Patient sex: M
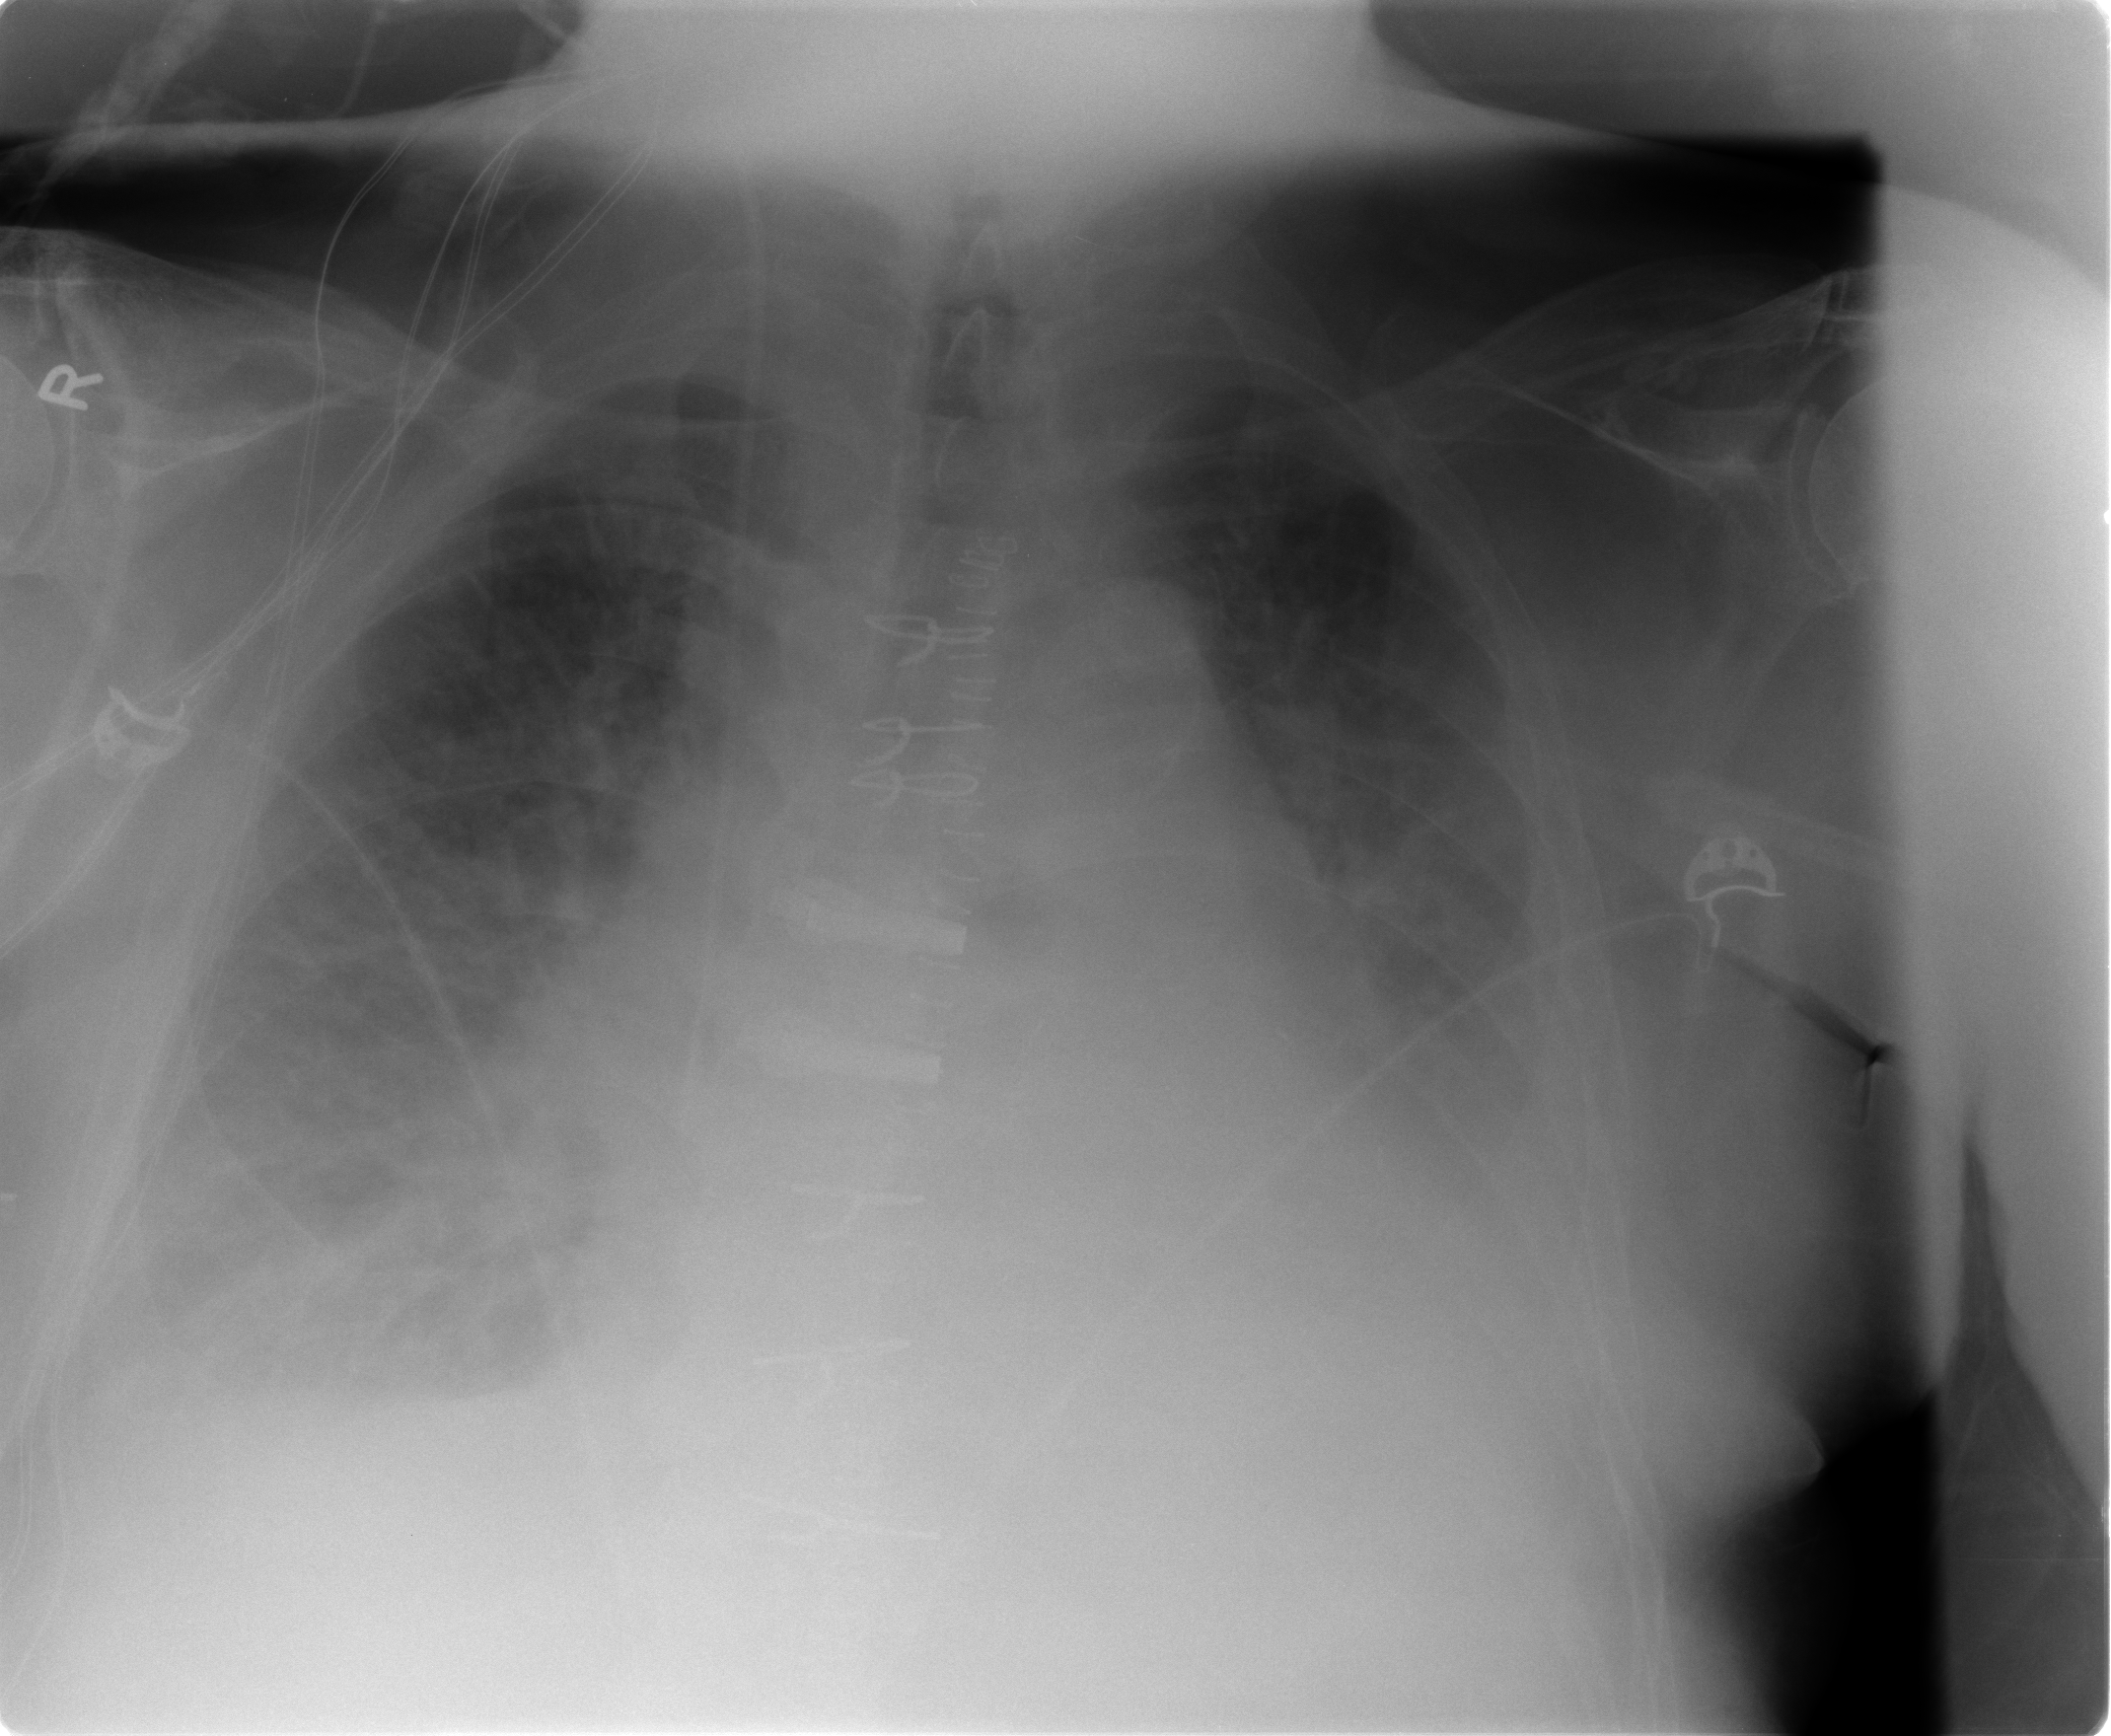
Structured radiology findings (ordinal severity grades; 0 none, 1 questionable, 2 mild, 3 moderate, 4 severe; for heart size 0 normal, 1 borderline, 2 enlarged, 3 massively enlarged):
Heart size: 2
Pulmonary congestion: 2
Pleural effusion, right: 2
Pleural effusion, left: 2
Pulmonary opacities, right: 2
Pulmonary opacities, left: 1
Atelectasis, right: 0
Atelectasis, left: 2